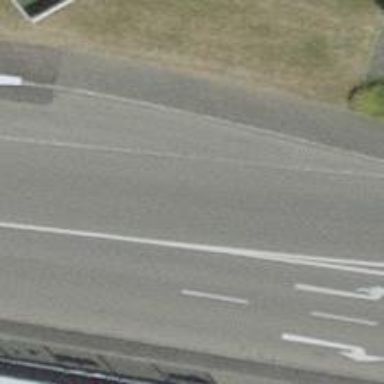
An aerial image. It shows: Tertiary road with asphalt surface.